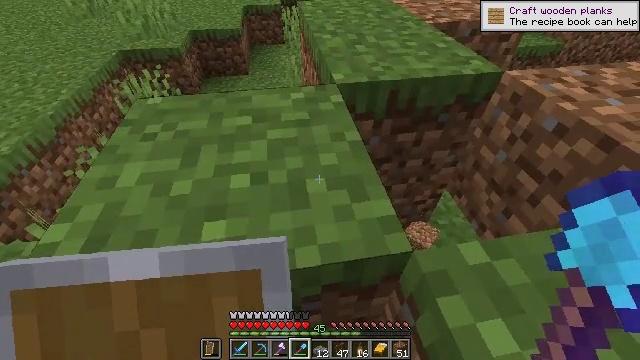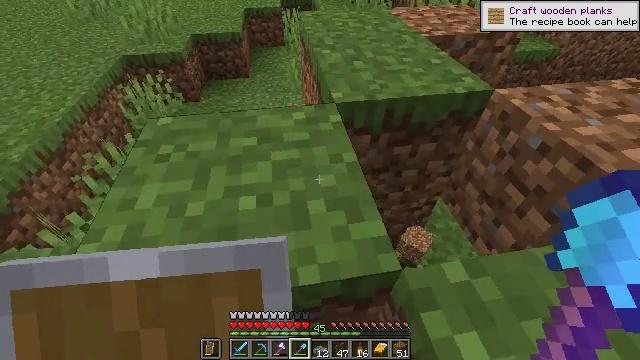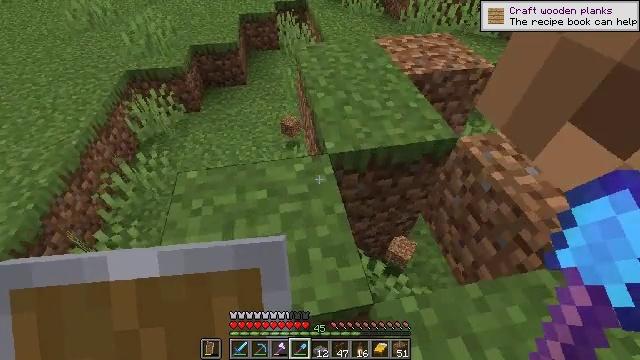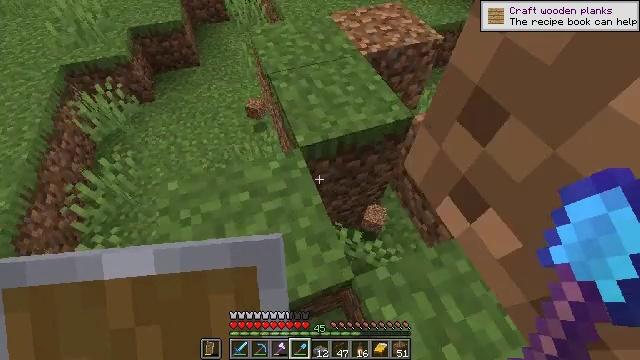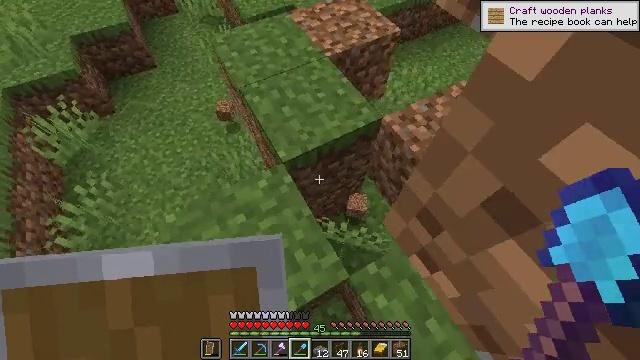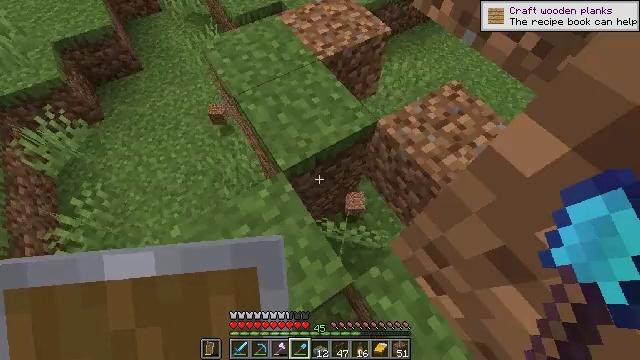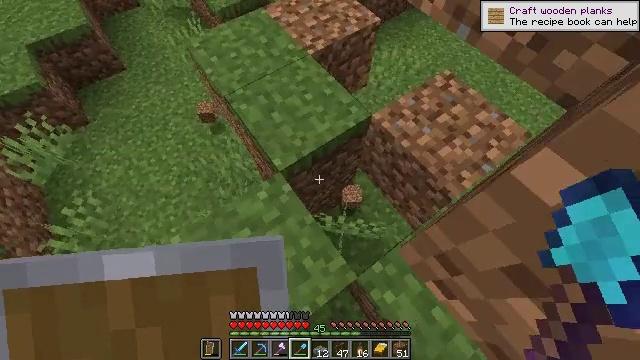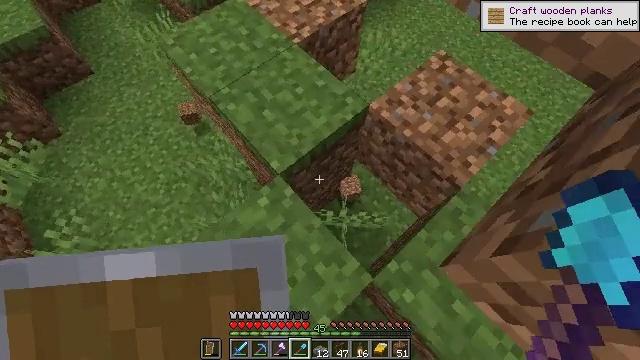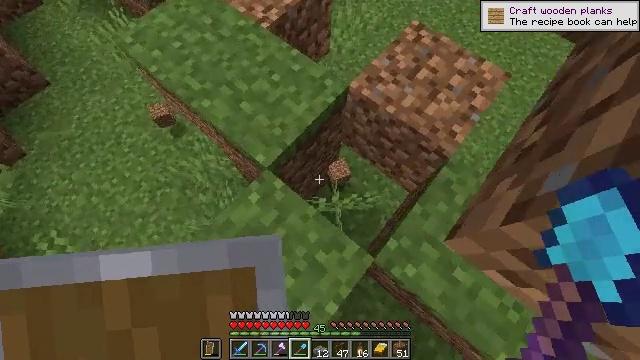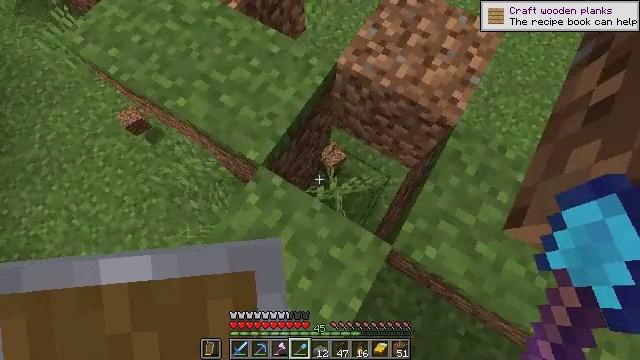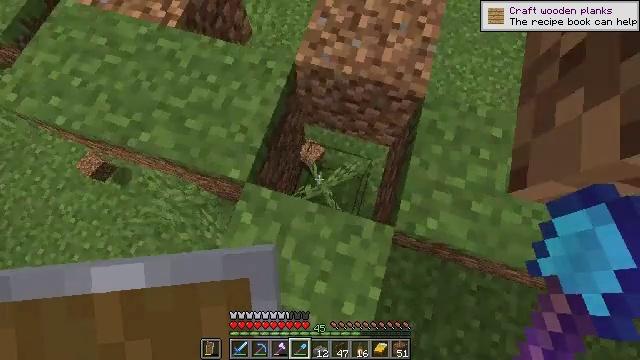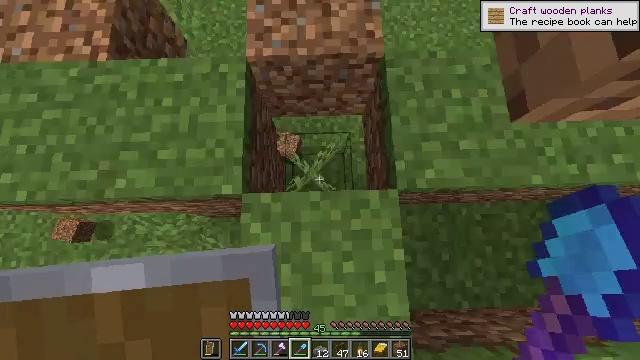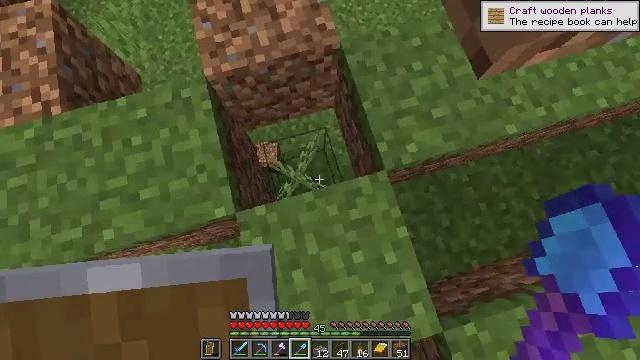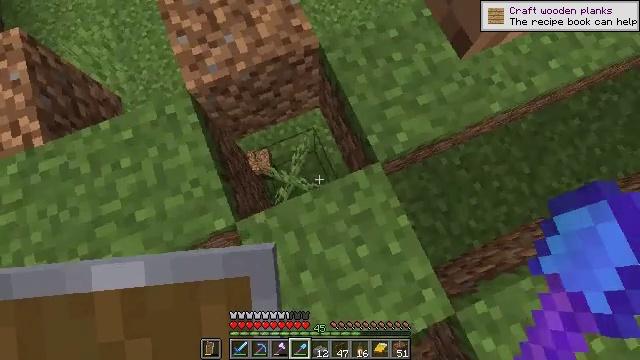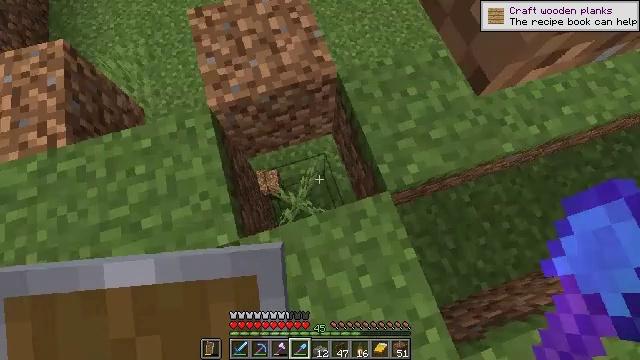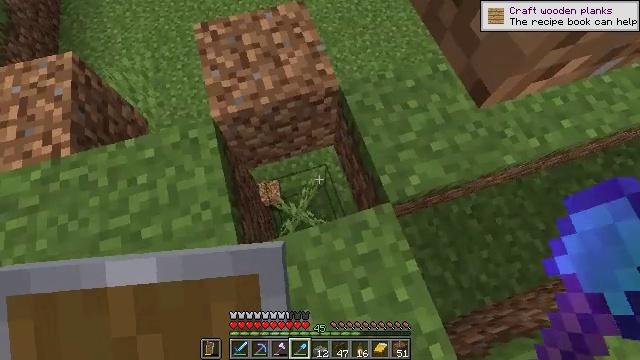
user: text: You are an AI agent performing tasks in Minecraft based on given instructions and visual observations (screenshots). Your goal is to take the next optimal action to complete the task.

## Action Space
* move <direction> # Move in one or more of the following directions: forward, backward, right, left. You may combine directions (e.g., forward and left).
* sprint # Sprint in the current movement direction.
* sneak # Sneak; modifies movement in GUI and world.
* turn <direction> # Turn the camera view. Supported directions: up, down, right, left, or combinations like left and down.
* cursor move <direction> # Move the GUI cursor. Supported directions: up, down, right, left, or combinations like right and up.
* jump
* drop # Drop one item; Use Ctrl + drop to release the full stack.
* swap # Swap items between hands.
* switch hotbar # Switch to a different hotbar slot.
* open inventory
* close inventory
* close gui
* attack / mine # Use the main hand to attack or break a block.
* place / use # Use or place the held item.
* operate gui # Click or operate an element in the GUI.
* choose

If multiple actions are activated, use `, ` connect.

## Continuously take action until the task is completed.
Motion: motion action
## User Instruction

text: Remove the sticky piston from its position.
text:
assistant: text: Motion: move forward, jump
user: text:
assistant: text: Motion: move forward, turn right and down, jump
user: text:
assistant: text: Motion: move forward, turn right and down, jump
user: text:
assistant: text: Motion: move forward, turn right and down, jump
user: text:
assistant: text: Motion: move forward, turn right and down, jump
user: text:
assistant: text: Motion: move forward, turn right and down
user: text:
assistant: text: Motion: move forward, turn right and down
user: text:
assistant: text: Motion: turn right and down
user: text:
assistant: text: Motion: turn right and down
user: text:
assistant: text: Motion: turn right and down
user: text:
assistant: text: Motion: turn right and down
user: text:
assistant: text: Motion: turn right
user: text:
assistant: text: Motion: turn right
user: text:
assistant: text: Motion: turn left and up
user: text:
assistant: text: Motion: turn up
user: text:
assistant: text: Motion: no_op
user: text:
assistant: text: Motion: turn right
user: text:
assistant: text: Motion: turn right
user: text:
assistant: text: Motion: turn right and up
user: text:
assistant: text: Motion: turn right and up
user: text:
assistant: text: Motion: turn right and up
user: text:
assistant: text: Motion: turn right and up
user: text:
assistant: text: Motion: turn right and up
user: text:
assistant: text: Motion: turn right and up
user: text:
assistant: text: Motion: turn right and up
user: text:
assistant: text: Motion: turn right and up
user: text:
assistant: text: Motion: move forward, turn right
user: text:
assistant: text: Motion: move forward
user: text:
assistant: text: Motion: move forward, turn up
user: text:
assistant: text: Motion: move forward, turn left and up